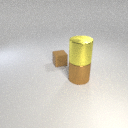
large brown metal cylinder in front of small brown rubber cube